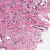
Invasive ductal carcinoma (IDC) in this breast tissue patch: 1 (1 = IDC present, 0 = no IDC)